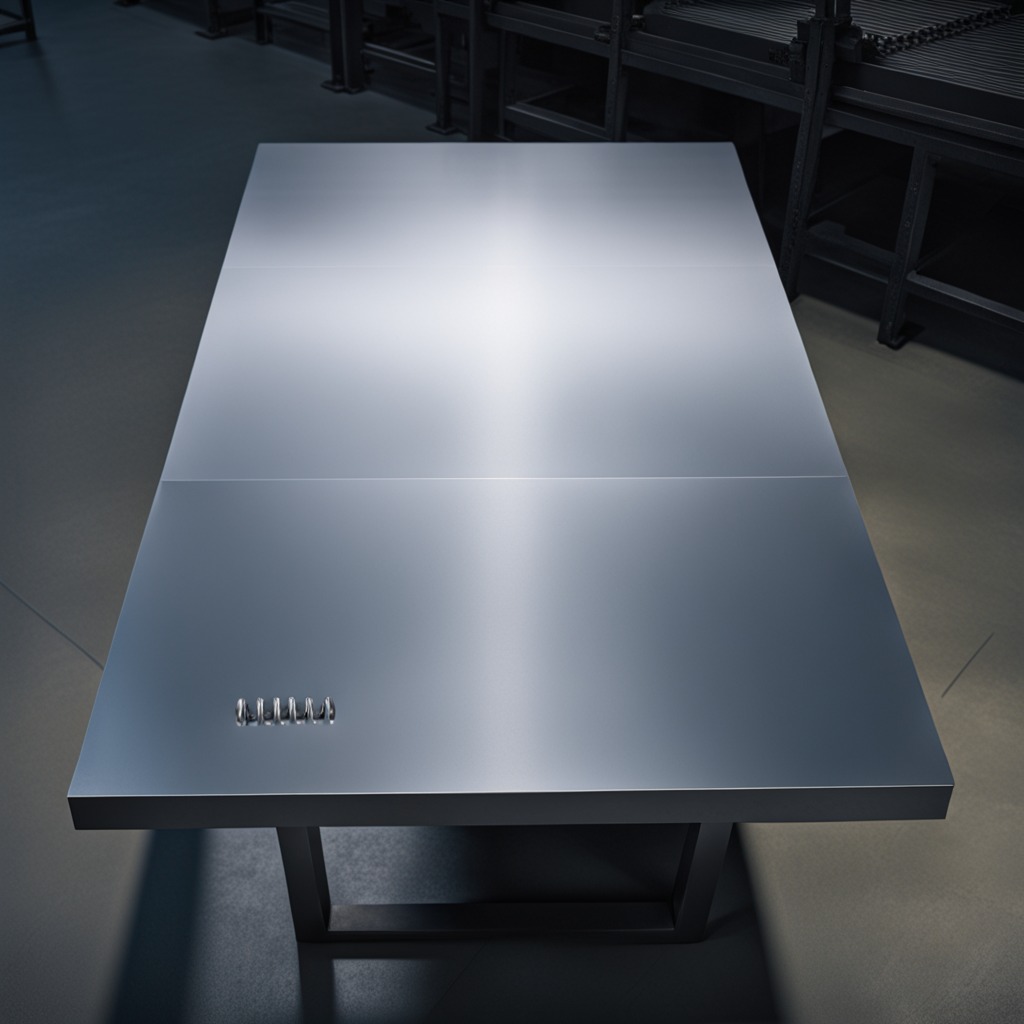
A coiled metal spring is lying on the tabletop.